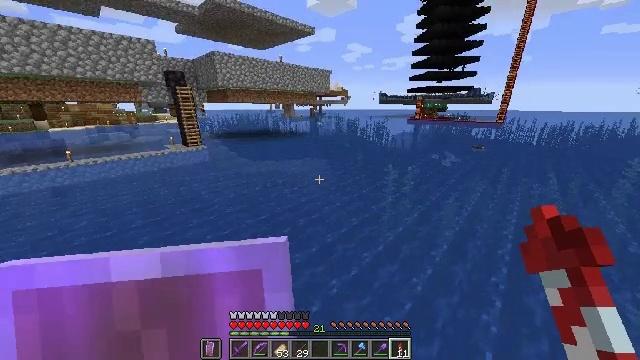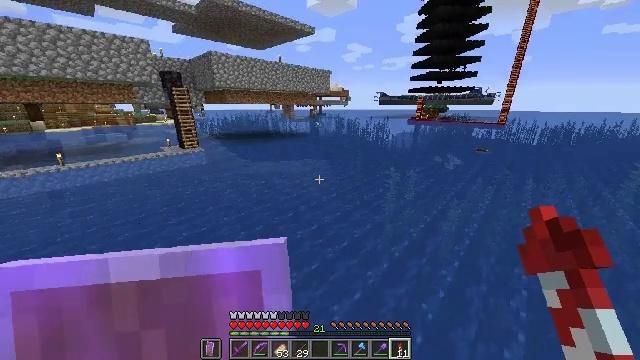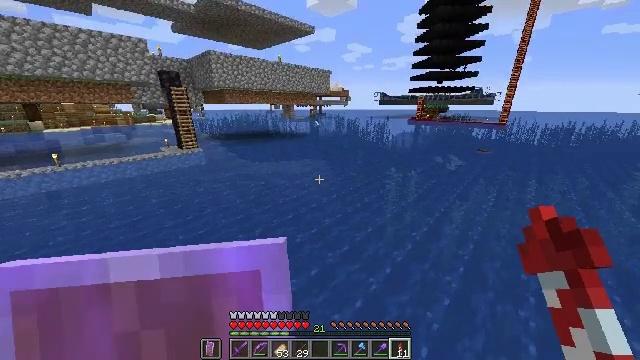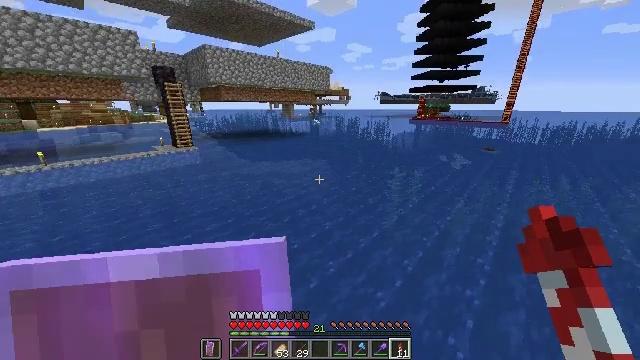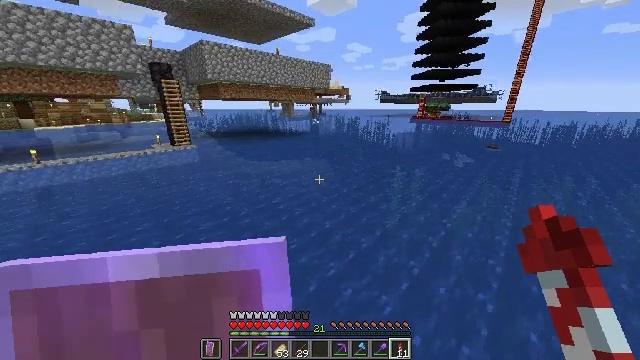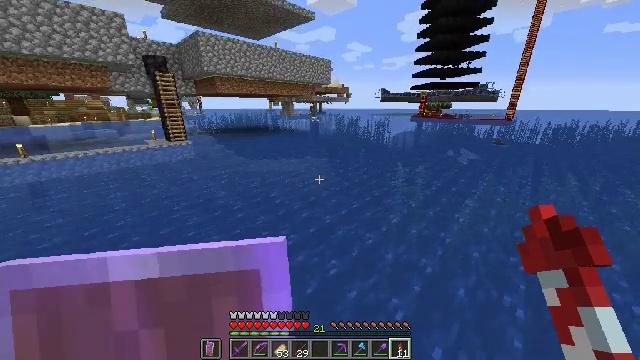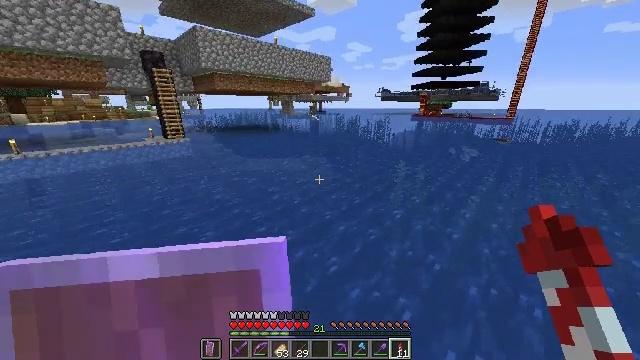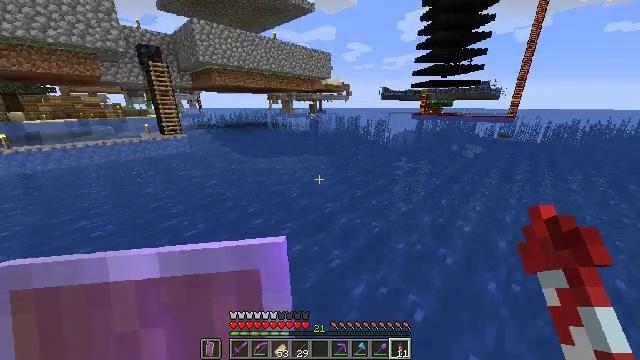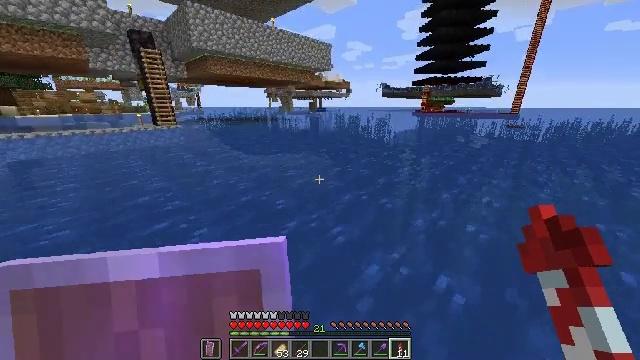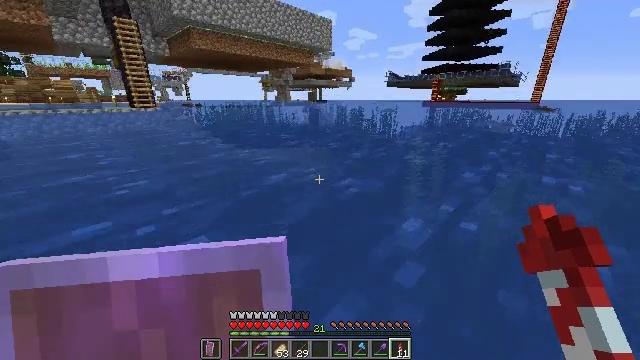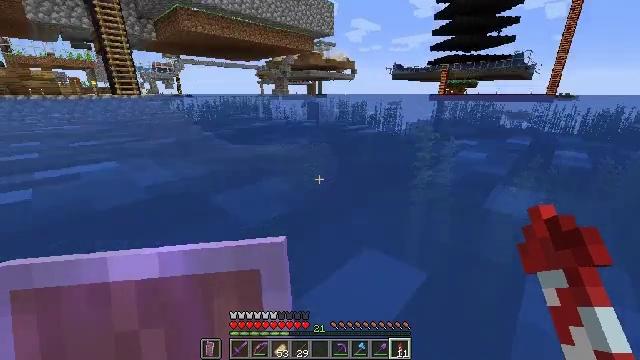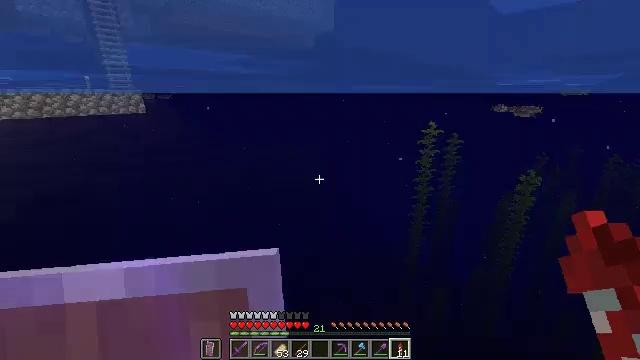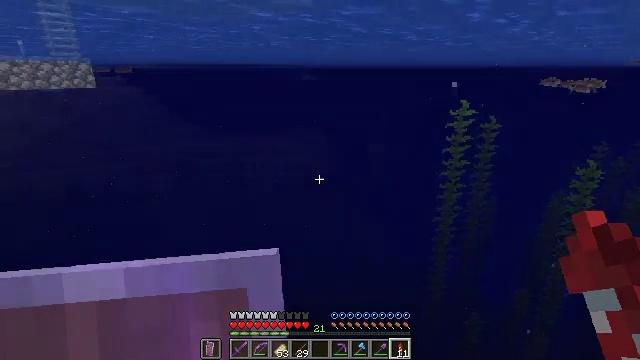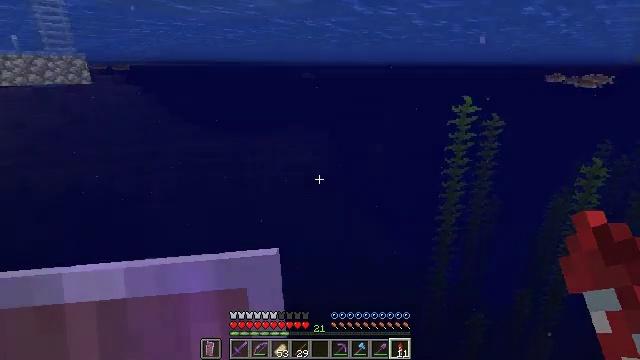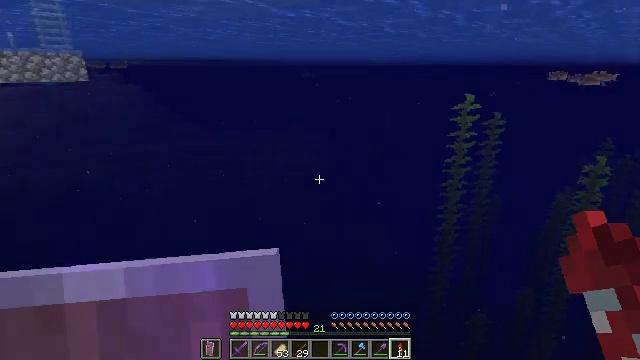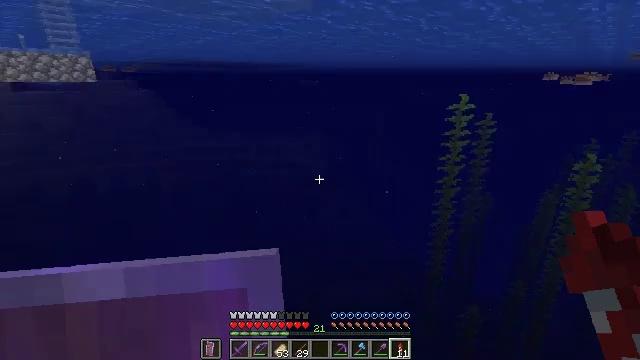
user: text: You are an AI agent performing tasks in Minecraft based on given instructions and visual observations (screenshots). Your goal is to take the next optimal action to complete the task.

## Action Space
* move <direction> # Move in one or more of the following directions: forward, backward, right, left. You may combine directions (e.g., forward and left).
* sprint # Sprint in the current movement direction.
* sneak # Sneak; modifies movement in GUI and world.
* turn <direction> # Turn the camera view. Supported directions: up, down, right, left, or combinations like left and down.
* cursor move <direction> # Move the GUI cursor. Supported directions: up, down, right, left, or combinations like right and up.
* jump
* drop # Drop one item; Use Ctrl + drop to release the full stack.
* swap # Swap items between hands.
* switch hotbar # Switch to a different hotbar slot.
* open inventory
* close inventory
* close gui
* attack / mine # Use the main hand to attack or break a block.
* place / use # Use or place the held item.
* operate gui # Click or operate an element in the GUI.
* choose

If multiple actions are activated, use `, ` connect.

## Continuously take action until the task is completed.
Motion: motion action
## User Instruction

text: Remove wheat seeds from the inventory.
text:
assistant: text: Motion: move forward, sprint
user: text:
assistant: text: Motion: move forward, sprint
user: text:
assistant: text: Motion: move forward, sprint
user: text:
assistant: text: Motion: move forward, sprint
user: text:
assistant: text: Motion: move forward, sprint
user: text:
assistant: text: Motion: move forward, sprint
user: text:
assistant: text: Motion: move forward, sprint
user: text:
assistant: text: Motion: move forward, sprint
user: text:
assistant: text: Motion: move forward, sprint
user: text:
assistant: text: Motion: move forward, sprint
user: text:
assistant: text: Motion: move forward, sprint
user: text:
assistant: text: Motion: move forward, sprint
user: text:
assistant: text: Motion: move forward, sprint
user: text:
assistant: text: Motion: move forward, sprint
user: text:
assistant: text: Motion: move forward, sprint
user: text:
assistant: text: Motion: move forward, sprint
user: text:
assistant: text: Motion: move forward, sprint
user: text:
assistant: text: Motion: move forward, sprint
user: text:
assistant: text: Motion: move forward, sprint
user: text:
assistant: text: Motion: move forward, sprint
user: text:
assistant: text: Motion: move forward, sprint
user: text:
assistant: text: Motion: move forward, sprint
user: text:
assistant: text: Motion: move forward, sprint
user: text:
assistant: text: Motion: move forward, sprint, turn left and up
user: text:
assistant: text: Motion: move forward, sprint, turn left and up
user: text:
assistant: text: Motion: move forward, sprint, turn left
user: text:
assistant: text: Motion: move forward, sprint
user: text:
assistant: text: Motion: move forward, sprint
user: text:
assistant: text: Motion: move forward, sprint
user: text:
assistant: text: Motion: move forward, sprint